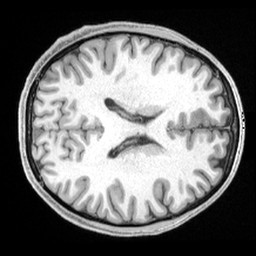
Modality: T1w
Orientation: axial